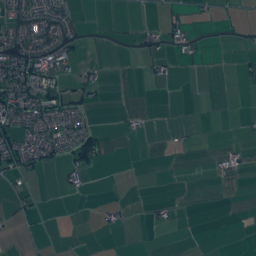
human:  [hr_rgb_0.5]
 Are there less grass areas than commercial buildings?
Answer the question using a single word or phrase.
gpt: no

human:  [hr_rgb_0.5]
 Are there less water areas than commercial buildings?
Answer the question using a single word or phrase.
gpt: no

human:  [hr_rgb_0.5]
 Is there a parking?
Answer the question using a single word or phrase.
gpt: yes

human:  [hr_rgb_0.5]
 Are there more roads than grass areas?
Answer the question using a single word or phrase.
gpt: no

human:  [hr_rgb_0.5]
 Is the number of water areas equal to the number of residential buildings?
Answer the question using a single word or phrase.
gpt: no

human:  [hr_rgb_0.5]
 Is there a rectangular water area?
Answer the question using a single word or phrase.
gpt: yes

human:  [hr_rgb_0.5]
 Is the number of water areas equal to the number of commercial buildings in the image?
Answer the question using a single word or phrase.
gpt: no

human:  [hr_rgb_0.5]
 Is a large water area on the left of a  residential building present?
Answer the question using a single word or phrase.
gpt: yes

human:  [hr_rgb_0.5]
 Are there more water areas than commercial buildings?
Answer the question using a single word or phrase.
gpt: yes

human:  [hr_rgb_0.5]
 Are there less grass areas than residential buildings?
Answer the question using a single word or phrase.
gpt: yes

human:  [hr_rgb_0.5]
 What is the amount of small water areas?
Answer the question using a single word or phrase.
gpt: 44

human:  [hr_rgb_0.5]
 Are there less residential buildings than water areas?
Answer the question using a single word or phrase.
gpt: no

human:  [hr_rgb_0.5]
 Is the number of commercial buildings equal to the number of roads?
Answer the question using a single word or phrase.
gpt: no

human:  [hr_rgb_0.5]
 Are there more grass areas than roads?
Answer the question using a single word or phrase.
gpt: yes

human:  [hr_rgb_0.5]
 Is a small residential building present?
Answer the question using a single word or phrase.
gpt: yes

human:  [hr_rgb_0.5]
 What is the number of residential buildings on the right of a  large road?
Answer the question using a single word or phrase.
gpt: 0

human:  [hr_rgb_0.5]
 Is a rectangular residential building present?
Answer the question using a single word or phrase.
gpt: yes

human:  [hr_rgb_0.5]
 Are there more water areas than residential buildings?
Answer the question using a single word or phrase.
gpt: no

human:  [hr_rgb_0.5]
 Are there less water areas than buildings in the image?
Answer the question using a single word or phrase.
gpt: yes

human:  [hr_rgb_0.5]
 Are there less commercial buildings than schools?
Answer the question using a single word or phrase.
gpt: yes

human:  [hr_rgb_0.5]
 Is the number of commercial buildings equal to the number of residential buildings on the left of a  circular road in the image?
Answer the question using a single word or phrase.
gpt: no

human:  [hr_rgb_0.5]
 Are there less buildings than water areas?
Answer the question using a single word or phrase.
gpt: no

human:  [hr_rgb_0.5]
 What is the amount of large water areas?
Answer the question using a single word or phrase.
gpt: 5

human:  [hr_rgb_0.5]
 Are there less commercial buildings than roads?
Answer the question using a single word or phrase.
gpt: yes

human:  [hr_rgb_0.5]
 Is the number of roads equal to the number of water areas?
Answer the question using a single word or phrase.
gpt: no

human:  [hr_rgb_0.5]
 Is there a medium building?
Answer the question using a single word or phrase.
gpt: yes

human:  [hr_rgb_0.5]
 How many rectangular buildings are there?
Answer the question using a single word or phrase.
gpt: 1235

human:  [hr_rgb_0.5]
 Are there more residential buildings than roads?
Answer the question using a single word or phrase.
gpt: yes

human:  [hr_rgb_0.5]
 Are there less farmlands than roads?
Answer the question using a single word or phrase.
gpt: yes

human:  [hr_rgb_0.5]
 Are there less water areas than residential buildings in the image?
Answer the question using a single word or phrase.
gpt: yes

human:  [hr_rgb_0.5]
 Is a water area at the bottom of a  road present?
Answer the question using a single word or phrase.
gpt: yes

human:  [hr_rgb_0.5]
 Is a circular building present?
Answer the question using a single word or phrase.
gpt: yes

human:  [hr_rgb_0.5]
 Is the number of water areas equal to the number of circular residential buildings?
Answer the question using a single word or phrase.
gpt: no

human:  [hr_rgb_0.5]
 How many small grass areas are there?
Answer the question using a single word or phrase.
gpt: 177

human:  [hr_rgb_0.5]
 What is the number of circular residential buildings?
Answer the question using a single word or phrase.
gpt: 6

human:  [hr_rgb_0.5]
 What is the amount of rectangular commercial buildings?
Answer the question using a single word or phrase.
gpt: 1

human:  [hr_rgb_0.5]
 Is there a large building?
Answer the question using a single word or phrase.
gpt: yes